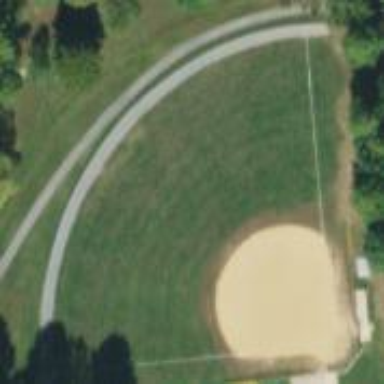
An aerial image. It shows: Baseball pitch for leisure land.